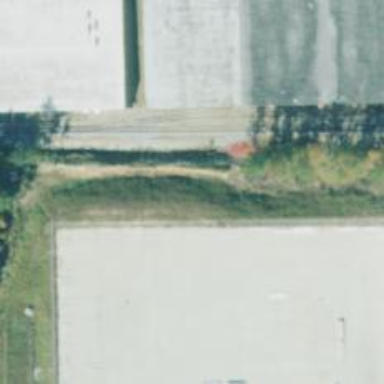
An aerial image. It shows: Disused railway spur line.